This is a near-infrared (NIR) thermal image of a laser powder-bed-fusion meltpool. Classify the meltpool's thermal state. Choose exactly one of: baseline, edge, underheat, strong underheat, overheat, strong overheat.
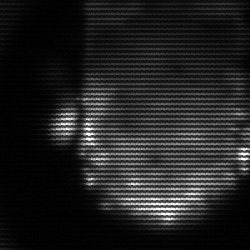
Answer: baseline